Interaction volume radius: 5 \u00c5
Interaction volume height: 25 \u00c5
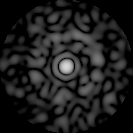
Disorder parameter: 0.84